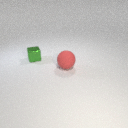
large red rubber sphere in front of small green metal cube